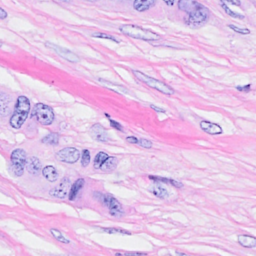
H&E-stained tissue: Breast